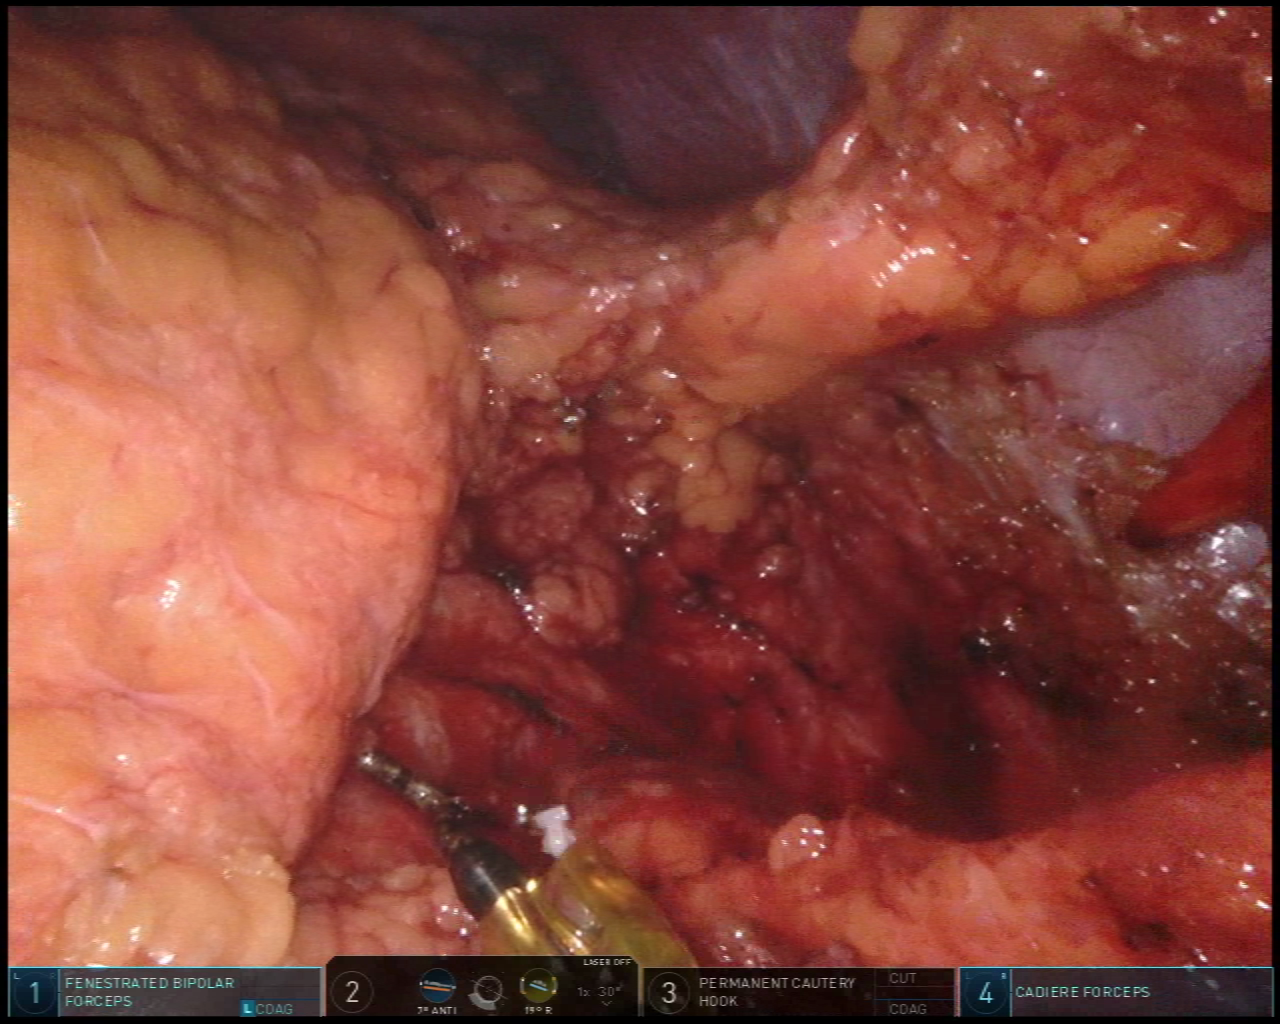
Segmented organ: spleen
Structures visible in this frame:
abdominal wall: yes
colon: no
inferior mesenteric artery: no
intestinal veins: no
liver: no
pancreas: no
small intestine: no
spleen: yes
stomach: no
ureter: no
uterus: no
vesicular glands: no